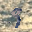
Label: 9